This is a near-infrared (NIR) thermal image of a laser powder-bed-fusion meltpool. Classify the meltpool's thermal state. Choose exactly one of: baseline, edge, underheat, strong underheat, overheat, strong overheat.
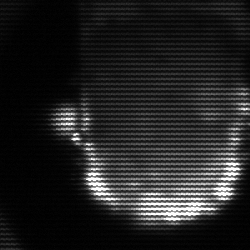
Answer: baseline